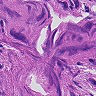
Metastatic tissue present: yes